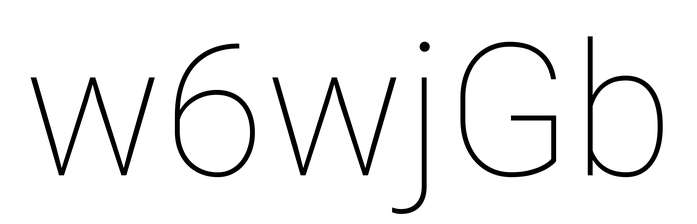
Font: Roboto_Thin